Question: I have registered a plugin for our quote products. The plugin worked well in our test environment. I have tested it lots of times. Then registered the plugin in the main server. However, the below scenario occurs:
When I create or update the quote products first the quote product form greys out:

After I click on the quote form the error appears. No log files are available (as you see). I debugged the plugin, but there is no error also. After I click the OK, the error disappears and the required business takes place on the quote product (for tax field). Means that the code of plugin has no errors and does its job well. The code is as:
'''
using System;
using System.Diagnostics;
using System.Linq;
using System.ServiceModel;
using Microsoft.Xrm.Sdk;
using Xrm;
using System.Collections.Generic;
using Microsoft.Xrm.Sdk.Deployment;
public class Plugin : IPlugin
{
public void Execute(IServiceProvider serviceProvider)
{
IPluginExecutionContext context = (IPluginExecutionContext)
serviceProvider.GetService(typeof(IPluginExecutionContext));
Entity entity;
if (context.InputParameters.Contains("Target") &&
context.InputParameters["Target"] is Entity)
{
entity = (Entity)context.InputParameters["Target"];
if (entity.LogicalName != "quotedetail") { return; }
}
else
{
return;
}
try
{
IOrganizationServiceFactory serviceFactory =
(IOrganizationServiceFactory)serviceProvider.GetService(
typeof(IOrganizationServiceFactory));
IOrganizationService service =
serviceFactory.CreateOrganizationService(context.UserId);
if (context.MessageName == "Create")
{
Entity QuoteProduct = (Entity)context.InputParameters["Target"];
Guid QPID = QuoteProduct.Id;
TaxCreator(service, QPID);
}
if (context.MessageName == "Update" && context.Depth < 3)
{
Entity QuoteProduct = (Entity)context.PostEntityImages["Target"];
Guid QPID = QuoteProduct.Id;
TaxUpdater(service, QPID);
}
}
catch (FaultException<OrganizationServiceFault> ex)
{
throw new InvalidPluginExecutionException(
"An error occurred in the plug-in.", ex);
}
}
private static void TaxCreator(IOrganizationService service, Guid QPID)
{
using (var crm = new XrmServiceContext(service))
{
var QuoteProduct = crm.QuoteDetailSet.Where(c => c.QuoteDetailId == QPID).First();
var SaleSetting = crm.new_salessettingSet.Where(c => c.statecode == 0).First();
double TaxPercent = (Convert.ToDouble(SaleSetting.new_TaxPercent) / 100);
if (QuoteProduct.IsPriceOverridden == false)
{
decimal Tax = (decimal)Convert.ToDecimal(Convert.ToDouble(QuoteProduct.BaseAmount - QuoteProduct.ManualDiscountAmount.GetValueOrDefault()) * TaxPercent);
decimal PricePerUnit = (decimal)(QuoteProduct.PricePerUnit.GetValueOrDefault() - QuoteProduct.VolumeDiscountAmount.GetValueOrDefault());
crm.UpdateObject(QuoteProduct);
crm.SaveChanges();
QuoteProduct.Attributes["tax"] = new Money(Tax);
QuoteProduct.Attributes["new_result"] = new Money(PricePerUnit);
crm.UpdateObject(QuoteProduct);
crm.SaveChanges();
}
}
}
private static void TaxUpdater(IOrganizationService service, Guid QPID)
{
using (var crm = new XrmServiceContext(service))
{
var QuoteProduct = crm.QuoteDetailSet.Where(c => c.QuoteDetailId == QPID).First();
var SaleSetting = crm.new_salessettingSet.Where(c => c.statecode == 0).First();
double TaxPercent = (Convert.ToDouble(SaleSetting.new_TaxPercent) / 100);
if (QuoteProduct.IsPriceOverridden == false)
{
decimal Tax = (decimal)Convert.ToDecimal(Convert.ToDouble(QuoteProduct.BaseAmount - QuoteProduct.ManualDiscountAmount.GetValueOrDefault()) * TaxPercent);
decimal PricePerUnit = (decimal)(QuoteProduct.PricePerUnit.GetValueOrDefault() - QuoteProduct.VolumeDiscountAmount.GetValueOrDefault());
crm.UpdateObject(QuoteProduct);
crm.SaveChanges();
QuoteProduct.Attributes["tax"] = new Money(Tax);
QuoteProduct.Attributes["new_result"] = new Money(PricePerUnit);
crm.UpdateObject(QuoteProduct);
crm.SaveChanges();
}
}
}
}
'''
I also checked the event viewer on the server for the errors, and no result!
I have registered my plugin on create and update of the quote product.
Any help is greatly appreciated.
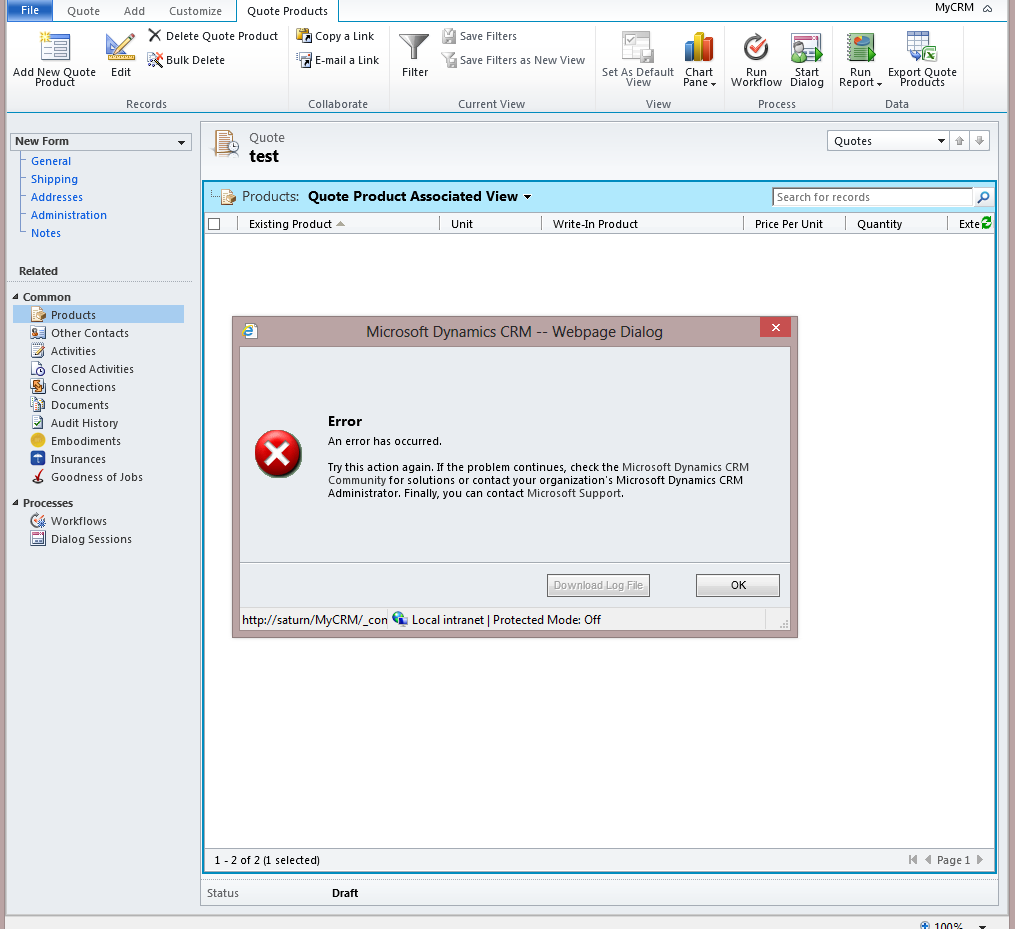
Answer: I'd go shotgun debug on it. Implement the following tracing. Usually, I place the declaration of the tracer as a class member (so it's visible to all my help methods within the class) and write to it (when desperate and frustrated) after every operation (more or less). Then, when the program crashes by itself (or when I intentionally crash it to see the trace log), I can usually pin-point the problem area.
'''
public class MyPlugin _ IPlugin
{
private ITracingService _trace;
public void Execute(IServiceProvider service)
{
_trace = (ITracingService)service.GetService(typeof(ITracingService));
_trace.Trace("Commencing.");
...
_trace.Trace("Right before an operation. " + someValue);
PerformAnOperation();
_trace.Trace("Right before an other operation. " + someOtherValue);
PerformAnOtherOperation();
...
throw new Exception("Intentional!");
}
}
'''
The, you can follow through to see exactly where the problem originates. In my experience, once one knows it aches, one can easily suggest how to remedy the issue.
EDIT:
Since the OP requested more details, I'm taking his code and put in the tracing algorithm into it for him. A bit redundant but apparently, CRM can be very confusing. Been there myself.
'''
public class Plugin : IPlugin
{
// Here we declare our tracer.
private ITracingService _trace;
public void Execute(IServiceProvider serviceProvider)
{
// Here we create it.
_trace = (ITracingService)serviceProvider
.GetService(typeof(ITracingService));
_trace.Trace("Commencing.");
// Here we crash our plugin just to make sure that we can see the logs
// with trace information. This statement should be gradually moved down
// the code to discover where exactly the plugin brakes.
throw new Exception("Intentional!");
IPluginExecutionContext context = (IPluginExecutionContext)serviceProvider
.GetService(typeof(IPluginExecutionContext));
Entity entity;
...
try { ... }
catch (FaultException<OrganizationServiceFault> ex)
{
throw new InvalidPluginExecutionException(
"An error occurred in the plug-in.", ex);
}
// Here we catch all other kinds of bad things that can happen.
catch(Exception exception) { throw exception; }
}
private static void TaxCreator(IOrganizationService service, Guid QPID)
{
// Here we add a line to the trace hoping that the execution gets here.
_trace.Trace("Entered TaxCreator.");
using (var crm = new XrmServiceContext(service))
{
var QuoteProduct = crm.QuoteDetailSet.Where(...).First();
var SaleSetting = crm.new_salessettingSet.Where(...).First();
double TaxPercent = (Convert.ToDouble(...) / 100);
// Here we add a line to the trace to see if we get past this point.
_trace.Trace("Approaching if statement.");
if (QuoteProduct.IsPriceOverridden == false) { ... }
}
}
private static void TaxUpdater(IOrganizationService service, Guid QPID)
{
// Here we add a line to the trace hoping that the execution gets here.
_trace.Trace("Entered TaxUpdater.");
...
}
}
'''